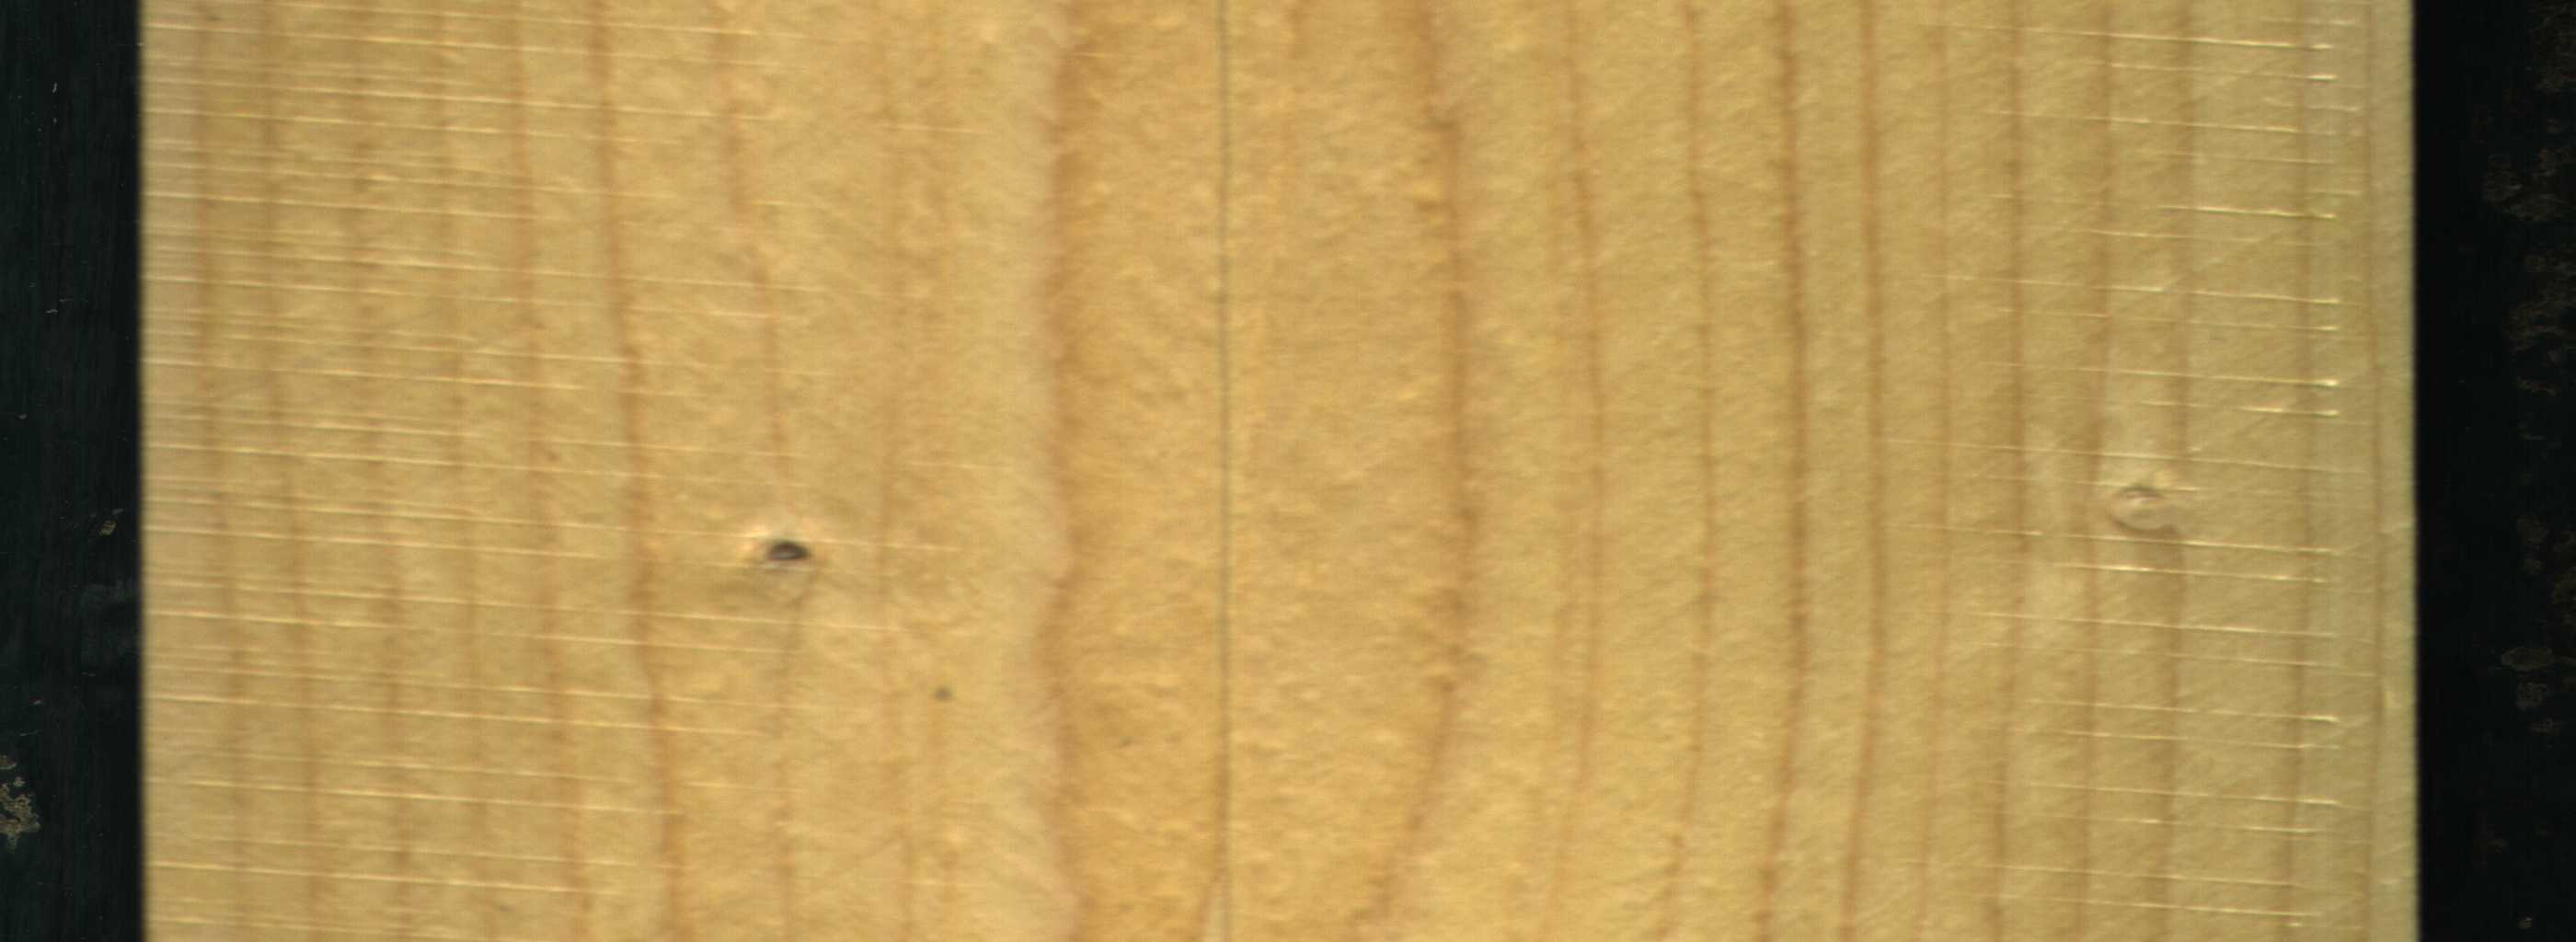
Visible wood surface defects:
Live_Knot